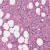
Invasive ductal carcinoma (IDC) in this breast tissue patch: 1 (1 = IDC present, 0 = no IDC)